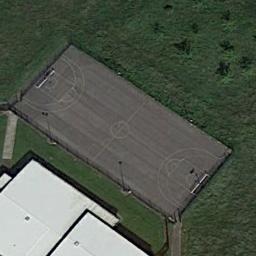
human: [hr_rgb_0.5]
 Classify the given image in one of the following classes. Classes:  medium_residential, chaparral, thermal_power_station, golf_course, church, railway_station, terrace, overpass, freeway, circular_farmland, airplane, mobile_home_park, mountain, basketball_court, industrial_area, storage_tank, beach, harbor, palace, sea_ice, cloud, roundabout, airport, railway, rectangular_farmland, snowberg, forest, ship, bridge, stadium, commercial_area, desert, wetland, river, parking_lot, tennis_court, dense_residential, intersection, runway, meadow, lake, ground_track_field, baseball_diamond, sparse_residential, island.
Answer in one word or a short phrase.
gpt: basketball_court